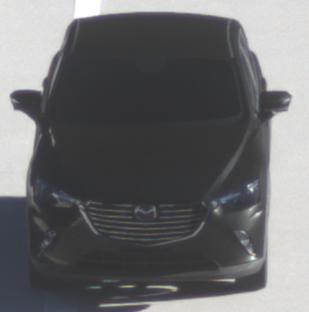
Make: Mazda
Model: CX-3 SKYACTIV-G 120
Detailed model: CX-3 (DK)
Model produced from: 2015/06
Model produced until: 2018/06
Doors: 5
Color: black
Road condition: dry road
Daytime: sunrise or sunset
Contrast: medium contrast